RGB frame:
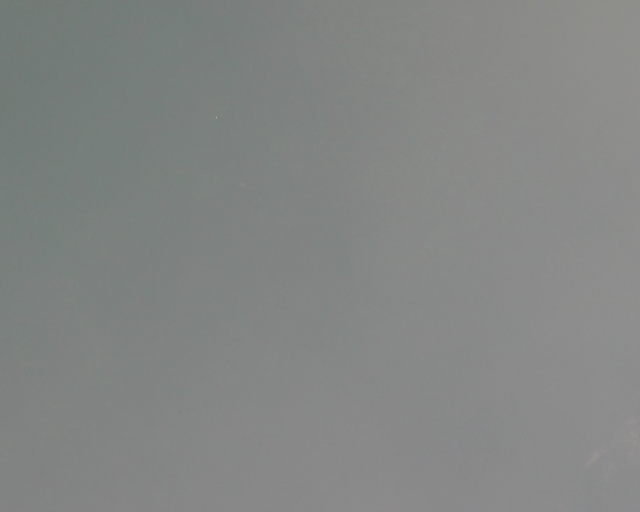
Thermal frame:
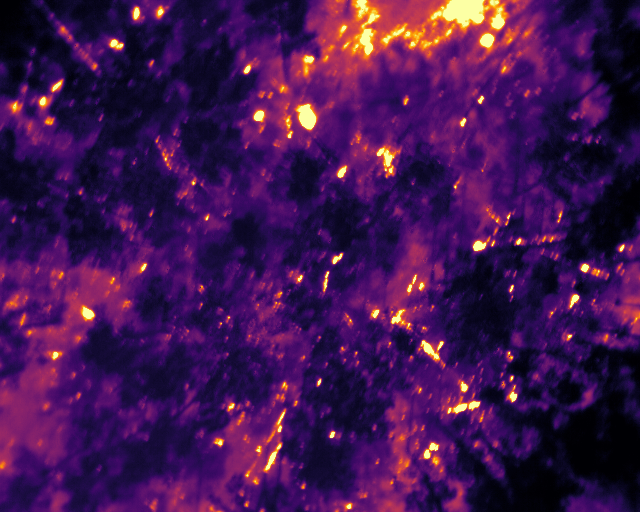
Captured: 2026-02-27 02:41:38
Pixels at or above 80 °C: 1837 (fraction of frame: 0.005606)